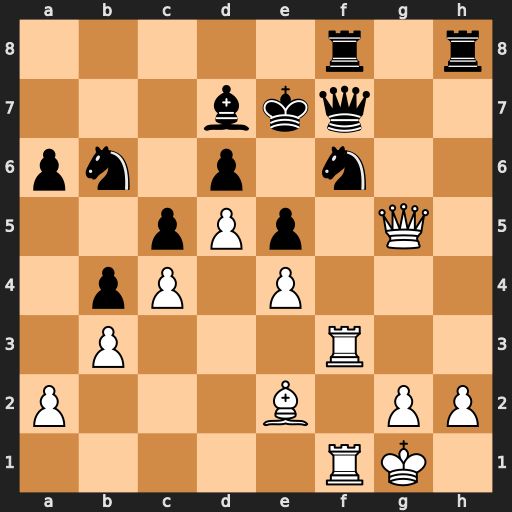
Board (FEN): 5r1r/3bkq2/pn1p1n2/2pPp1Q1/1pP1P3/1P3R2/P3B1PP/5RK1
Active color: w
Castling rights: -
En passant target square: -
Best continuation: Rxf6 Qxf6 Rxf6 Rxf6 Qg7+